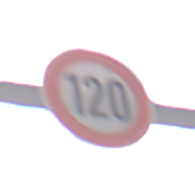
Verkehrszeichen: Geschwindigkeit120
Umgebung: Outdoor, Nature
Tageszeit: Midday
Wetter: PartlyCloudy
Licht: Natural
Jahreszeit: NotSpecified
Kontrast: HighContrast